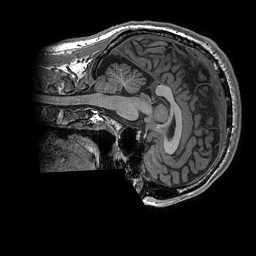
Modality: T1w
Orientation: sagittal
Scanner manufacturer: ge
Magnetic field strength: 3 T
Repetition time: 0.008156 s
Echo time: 0.00318 s